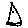
Label: triangle